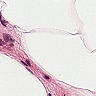
Metastatic tissue present: no